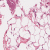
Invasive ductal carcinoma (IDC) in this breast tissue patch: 0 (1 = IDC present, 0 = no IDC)